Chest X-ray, PA view. Patient: 66 years old, sex M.
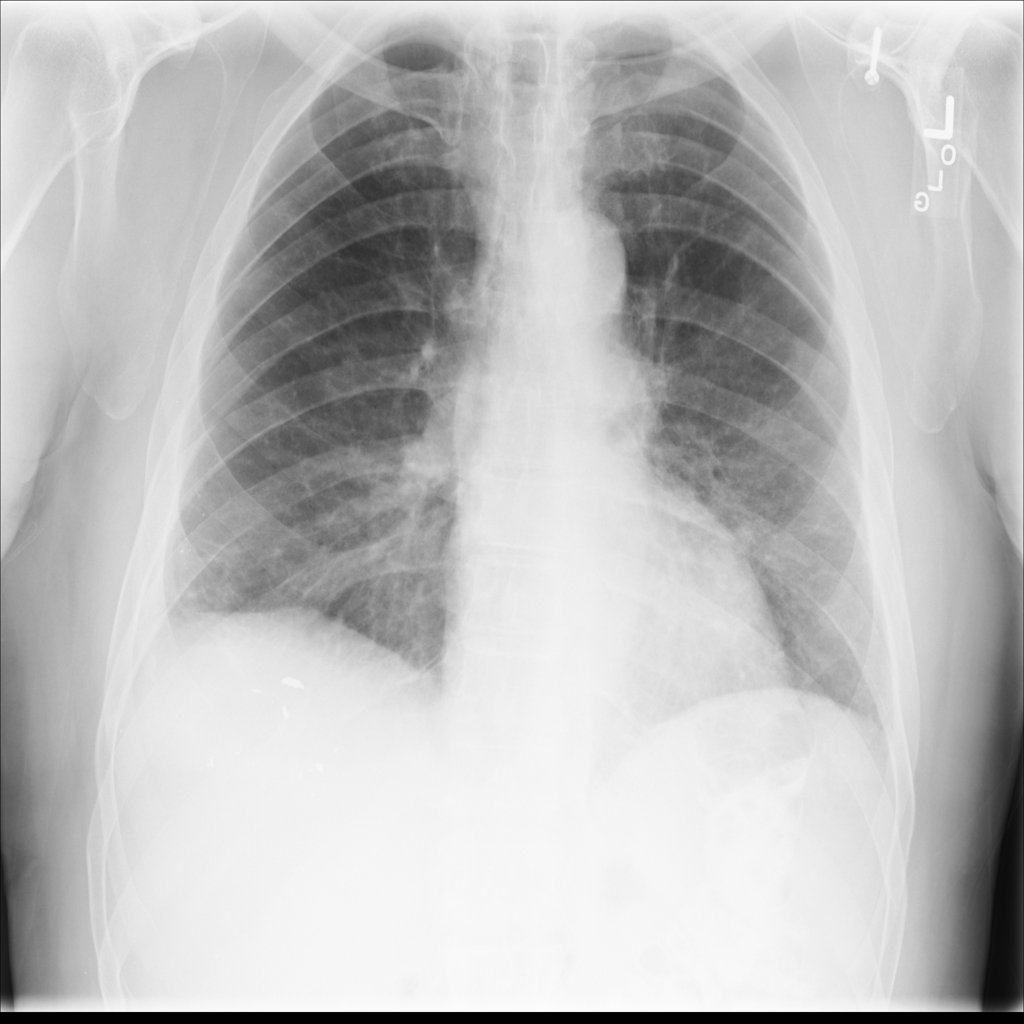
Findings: No Finding